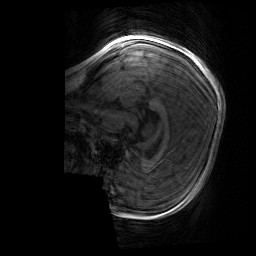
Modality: T1w
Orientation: sagittal
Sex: female
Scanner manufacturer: siemens
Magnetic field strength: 3 T
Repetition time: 1.9 s
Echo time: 0.00243 s